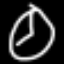
Label: clock